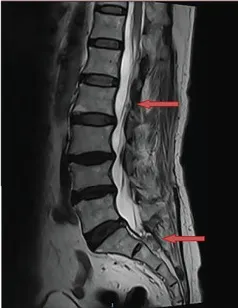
Anlotinib resulted in tumor regression of multiple recurrent lumbar and sacral cord hemangioblastoma. The MRI demonstrated tumor regression (red arrow) following one month of anlotinib in July 2021.
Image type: radiology (mri)